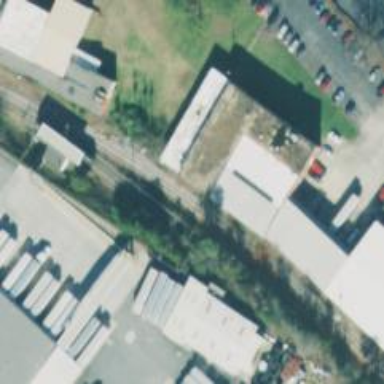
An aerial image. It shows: Railway spur junction.